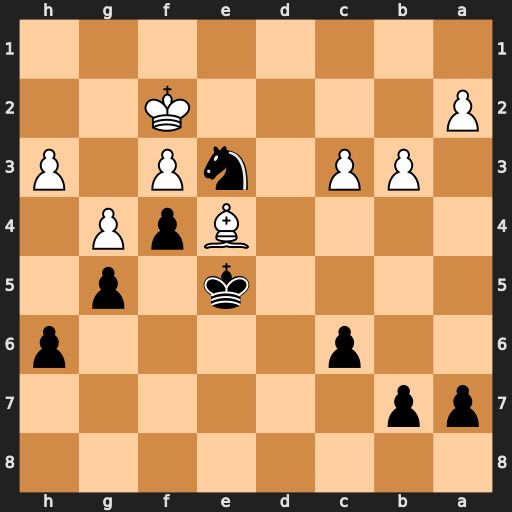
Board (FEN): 8/pp6/2p4p/4k1p1/4BpP1/1PP1nP1P/P4K2/8
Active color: b
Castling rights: -
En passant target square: -
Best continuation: Nd1+ Ke1 Nxc3